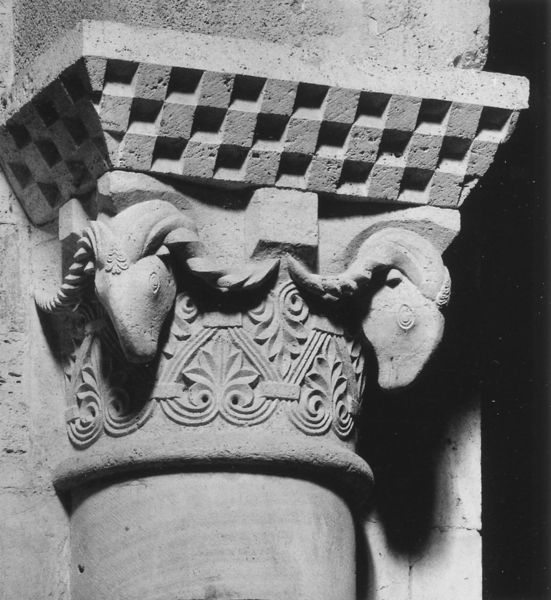
Titel: Kapitelle von S. Antimo
Standort: S. Antimo, S. Antimo (EU - I - Toskana)
Schlagwörter: blätter, kopf, schatten, weiß, köpfe, pfeiler, schwarz, säule, karo, ornament, schachbrett, schachbrettmuster, wand, architektur, augen, band, stein, horn, kirche, auge, blatt, ranken, relief, detail, floral, verzierung, foto, gedreht, kapitell, ranke, quadrate, portal, sandstein, hörner, schaft, ziegenbock, aufnahme, tierkopf, krypta, arkantus, kirchenbau, widder, ungefasst, wider, ziegenkopf, widderkopf, widderköpfe, wideerköpfe, kichrenbau, liciht, rahnke